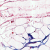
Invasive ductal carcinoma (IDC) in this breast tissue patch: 0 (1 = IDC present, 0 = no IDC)